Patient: sex M, age 60
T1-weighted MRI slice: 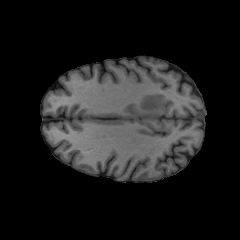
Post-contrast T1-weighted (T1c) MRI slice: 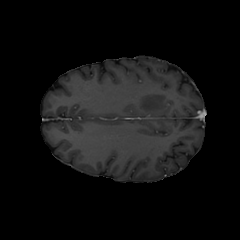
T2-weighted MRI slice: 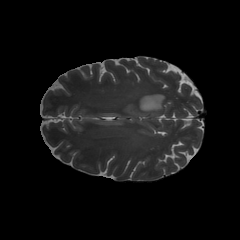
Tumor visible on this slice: yes
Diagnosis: Glioblastoma, IDH-wildtype
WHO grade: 4